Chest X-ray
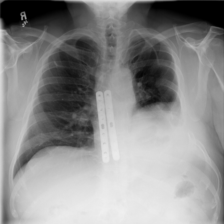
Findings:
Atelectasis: negative
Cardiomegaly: negative
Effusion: negative
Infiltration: positive
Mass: negative
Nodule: negative
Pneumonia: negative
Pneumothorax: negative
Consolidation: negative
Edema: negative
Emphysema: negative
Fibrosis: negative
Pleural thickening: negative
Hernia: negative